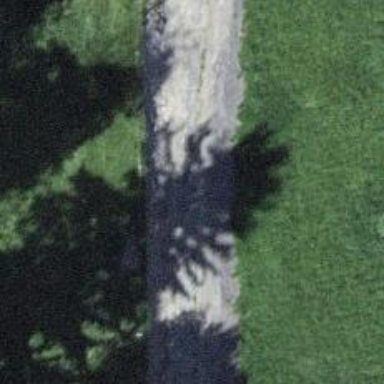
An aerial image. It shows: Dirt track road.